Question: I have a list of locations and values, and i am trying to add these locations to a map.
To do this I am using the 'get_map' function from the 'ggmap' package to download maps from google.
This is my code:
'''
ggmap(get_map(location = c(left = 35.13, bottom = 31.72, right = 35.25 , top = 31.84)))
'''
This is what i get:

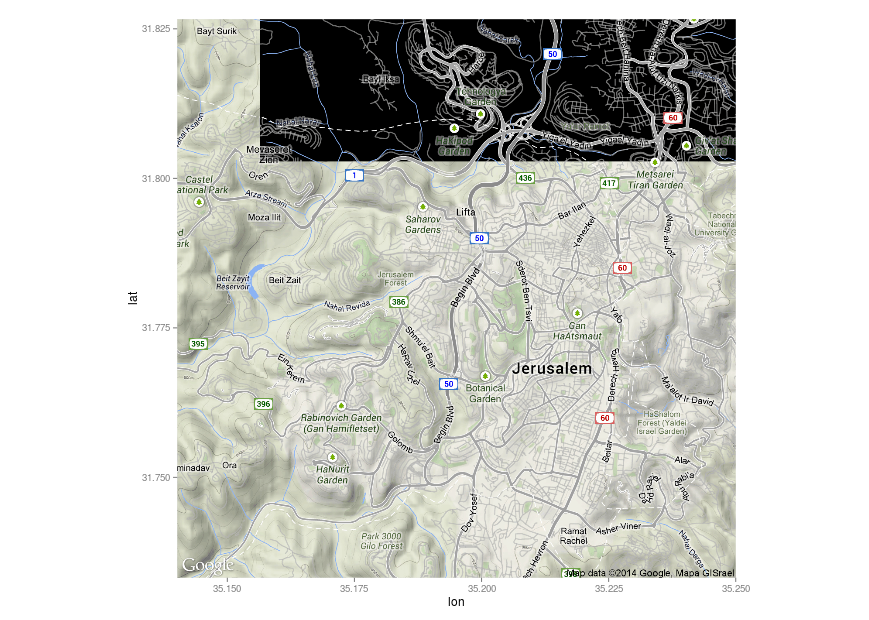
Answer: I think this is related to: <URL> and seems to be an issue with the Google Static Maps api which ggmaps uses to generate these maps. I'm guessing the layer data is unavailable for some reason and it's defaulting to black.
A <URL> has been started by the poster of that question which you can add your example to.